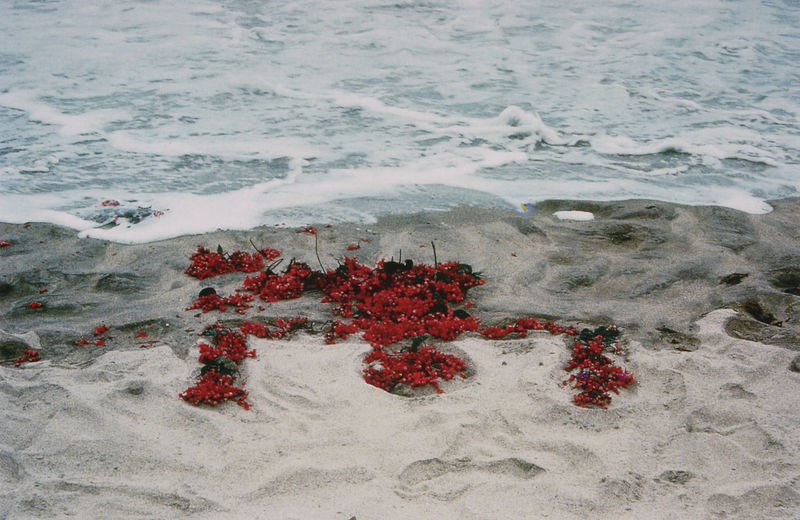
Titel: Silueta-Werke in Mexiko
Künstler: Ana Mendieta
Schlagwörter: blau, blätter, dunkel, körper, meer, schatten, wasser, weiß, sand, see, ufer, blumen, braun, grau, hell, licht, blüte, blüten, rot, muster, mensch, stein, nass, pflanzen, kreis, stock, trauben, hellblau, gischt, küste, strand, welle, wellen, ecke, spuren, linien, spur, rauschen, schaum, brandung, woge, wogen, dunkelblau, ziffern, ozean, foto, fotografie, photographie, form, beeren, stengel, buchstaben, photo, salz, winkel, stöckchen, nässe, fussspuren, farbfotografie, salzwasser, abruck, meeresschaum